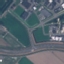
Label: Highway